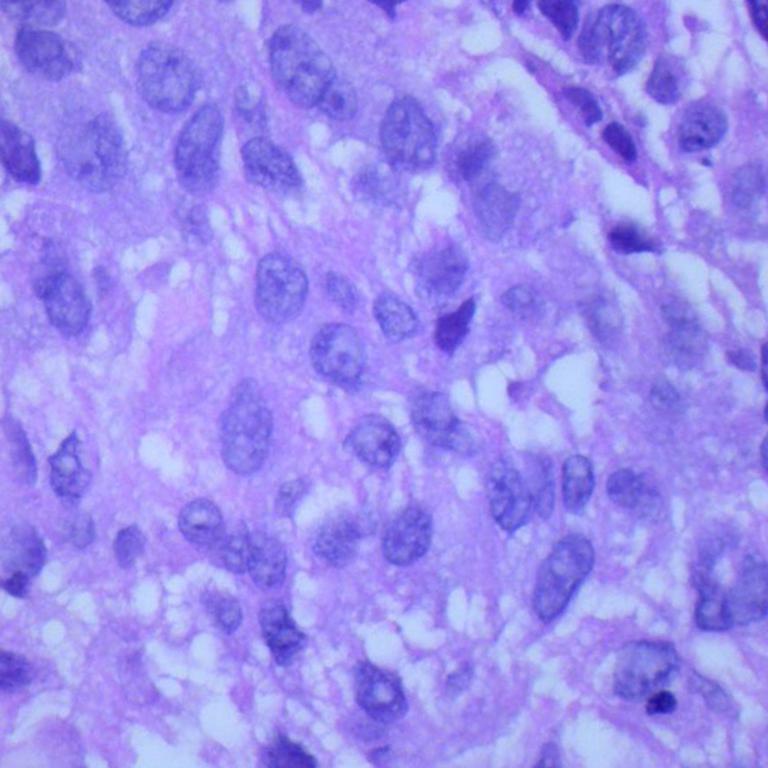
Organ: lung
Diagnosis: squamous carcinomas